Question: I have Azure DevOps release pipeline job having 4 tasks inside it.
I would like to set the environment variable in the first task and to use that value as input to the second task for parameter: Display name.
We can assume all 4 steps are PowerShell scripts.
'''
Write-Host "##vso[task.setvariable variable=myvariable;]abcdefg"
'''

PowerShell inside task 2:
'''
Write-Host "$(myvariable)"
'''
My output was:
> Task2 - $(myvariable) as display name
but PowerShell script itself output was:
> abcdefg
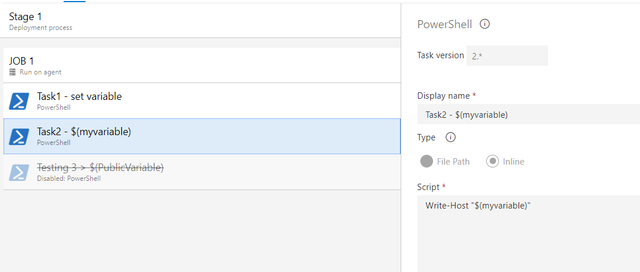
Answer: > Write-Host "##vso[task.setvariable variable=myvariable;]abcdefg"
That's because the variable this script created is not a pre-defined variable.
As the execution logic, after you queue the pipeline, you can see that the pipeline name, task name are displayed firstly, even though the script does not be executed. So, if these names are using variable to define them, the variable just can get the value from the pre-defined variable. Because the compile of variable value get in pipeline/task name are always firstly than the script executed.
In addition, the script in task just create a , and this script variable only live for the lifetime of the Phase and are .
> How could I set a variable in task 1 and access it as an input
variable to task2?
As you what want, if get it in another script, just use '$(xxx)' or '$env:xxx'. But, for name, '$()' just can get the pre-defined variable value, instead of the script variable value.